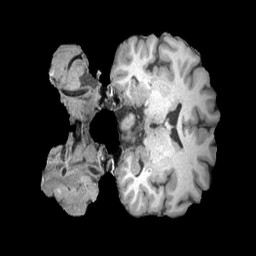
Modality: T1w
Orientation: coronal
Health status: healthy